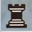
Piece: bR